Question: I've tried searching endlessly and I can't find a solution. I want to allow my user to share and image and some text through Facebook, Twitter, SMS, and Email. I can't seem to get 'UIActivityViewController' to work correctly though.
First off:
1. I am testing on a device not the sim
2. I have Facebook and Twitter account setup in Settings
Here is how I create 'UIActivityViewController':
'''
- (IBAction)shareSelected:(id)sender {
NSMutableArray *activityItems;
//Add an image if one exist
if (self.property.images.count > 0) {
UIImageView *imageView = (UIImageView*)[self.scrollView panelAtIndex:0];
if (imageView.image)
[activityItems addObject:imageView.image];
}
//Set text
[activityItems addObject:[NSString stringWithFormat:@"I like this property! %@", [self addressCityStateZipFormatted]]];
//Set URL
[activityItems addObject:[NSURL URLWithString:@"http://www.google.com"]];
//Create controller
UIActivityViewController *activityController = [[UIActivityViewController alloc] initWithActivityItems:activityItems applicationActivities:nil];
activityController.excludedActivityTypes = @[UIActivityTypePrint,
UIActivityTypeCopyToPasteboard,
UIActivityTypeAssignToContact,
UIActivityTypeSaveToCameraRoll];
//Present
[self presentViewController:activityController
animated:YES completion:nil];
}
'''
However, this is all that gets displayed on my device:

I don't understand why it's not showing any options and why it's full screen instead of action sheet size height.
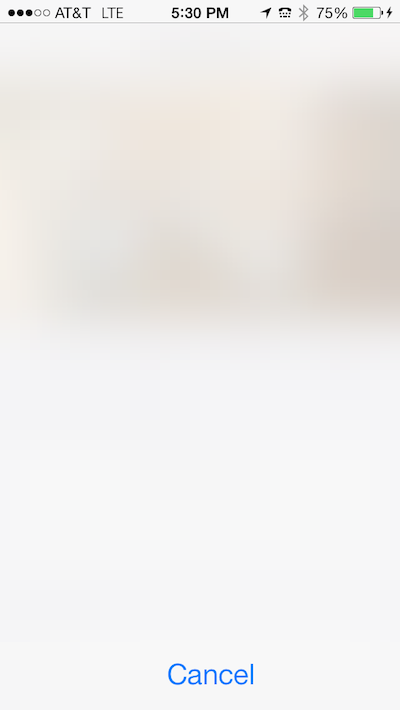
Answer: You aren't initializing activityItems:
'''
NSMutableArray *activityItems;
'''
Change it to
'''
NSMutableArray *activityItems = [NSMutableArray array];
'''
and you may have more success.